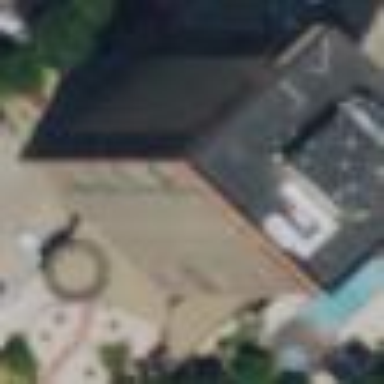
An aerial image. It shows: Brown-roofed apartment building.